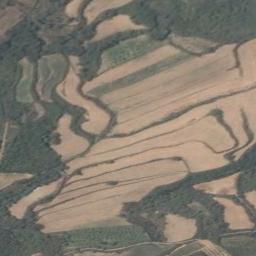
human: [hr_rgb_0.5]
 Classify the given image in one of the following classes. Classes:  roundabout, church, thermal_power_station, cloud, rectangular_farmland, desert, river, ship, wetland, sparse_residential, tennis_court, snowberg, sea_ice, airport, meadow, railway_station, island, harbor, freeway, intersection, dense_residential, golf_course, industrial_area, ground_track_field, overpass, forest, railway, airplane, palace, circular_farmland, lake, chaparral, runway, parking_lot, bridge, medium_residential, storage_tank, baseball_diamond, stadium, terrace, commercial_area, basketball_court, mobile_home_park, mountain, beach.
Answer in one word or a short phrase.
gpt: terrace